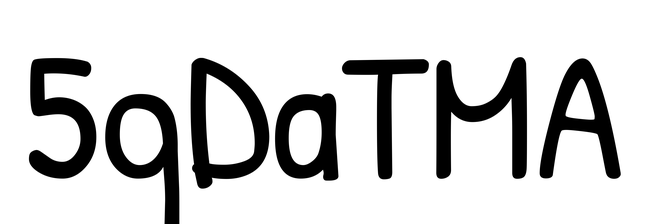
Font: PatrickHand-Regular